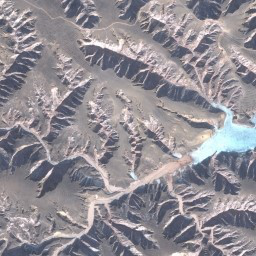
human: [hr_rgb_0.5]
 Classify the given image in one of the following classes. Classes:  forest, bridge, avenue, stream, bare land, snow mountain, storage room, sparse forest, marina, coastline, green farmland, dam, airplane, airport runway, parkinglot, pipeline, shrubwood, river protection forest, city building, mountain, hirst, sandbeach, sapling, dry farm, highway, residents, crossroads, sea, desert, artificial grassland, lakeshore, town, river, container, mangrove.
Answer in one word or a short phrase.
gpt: mountain